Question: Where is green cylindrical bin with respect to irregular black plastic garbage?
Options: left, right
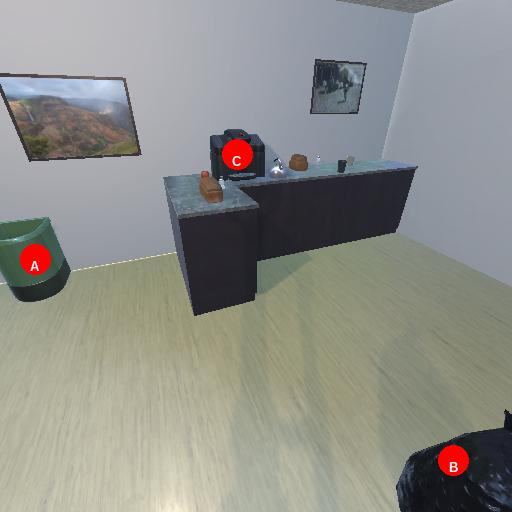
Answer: left